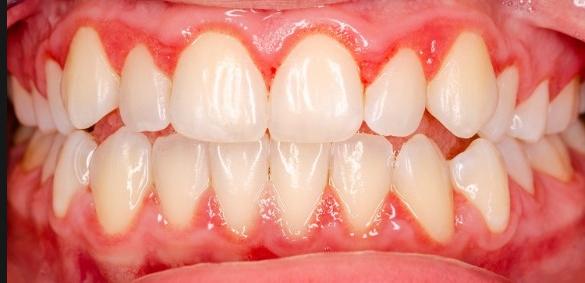
Condition: Gingivitis